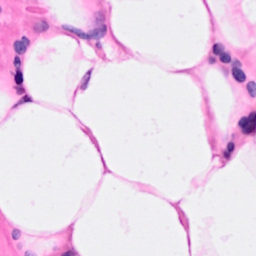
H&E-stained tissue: Breast